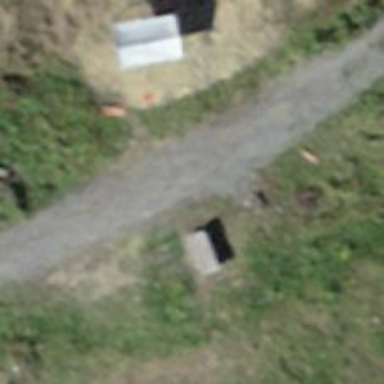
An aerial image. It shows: Picnic table located in leisure land area.